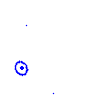
Particle: proton